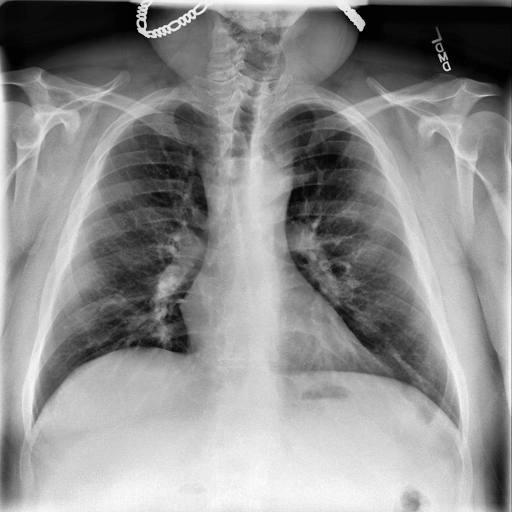
Finding: NORMAL